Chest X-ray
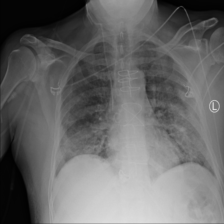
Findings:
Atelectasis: negative
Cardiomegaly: negative
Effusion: negative
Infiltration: positive
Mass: negative
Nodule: negative
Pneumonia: negative
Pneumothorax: negative
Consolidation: negative
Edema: negative
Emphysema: negative
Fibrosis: negative
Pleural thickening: negative
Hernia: negative